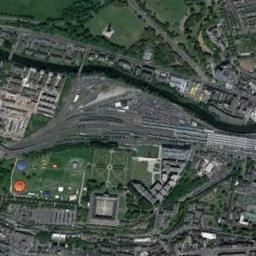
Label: railway_station